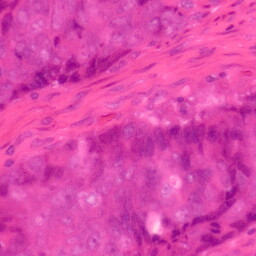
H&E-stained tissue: Colon